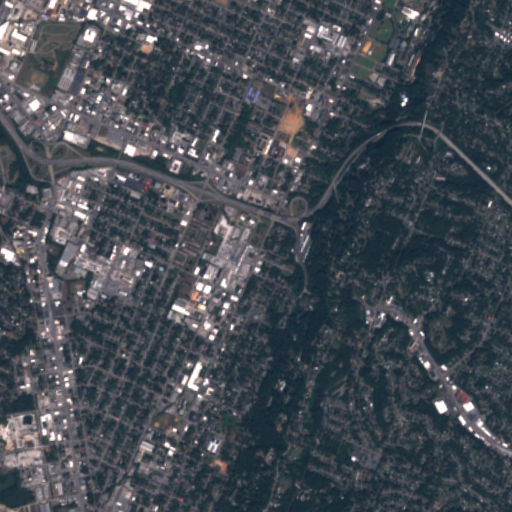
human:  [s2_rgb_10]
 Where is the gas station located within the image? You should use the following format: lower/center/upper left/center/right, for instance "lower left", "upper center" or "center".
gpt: The gas station is located in the upper center of the image.
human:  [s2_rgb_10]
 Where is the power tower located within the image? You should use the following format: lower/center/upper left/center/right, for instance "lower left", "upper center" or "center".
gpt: The power tower is located in the upper right of the image.
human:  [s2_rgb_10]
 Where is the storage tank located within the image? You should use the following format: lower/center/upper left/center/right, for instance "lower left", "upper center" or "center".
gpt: The storage tank is located in the upper right of the image.
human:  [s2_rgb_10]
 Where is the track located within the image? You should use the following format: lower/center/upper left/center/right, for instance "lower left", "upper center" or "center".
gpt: The track is located in the upper right of the image.
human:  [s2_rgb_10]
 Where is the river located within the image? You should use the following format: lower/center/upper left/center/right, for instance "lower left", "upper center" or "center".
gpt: The river is located in the upper of the image.
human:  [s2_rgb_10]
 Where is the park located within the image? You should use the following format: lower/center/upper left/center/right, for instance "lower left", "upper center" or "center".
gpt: There is no park in the image.